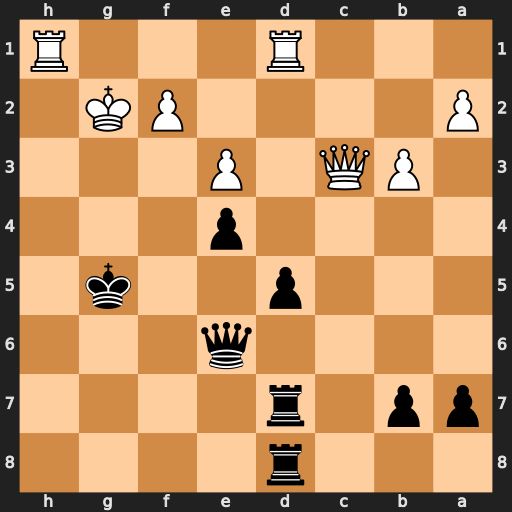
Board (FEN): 3r4/pp1r4/4q3/3p2k1/4p3/1PQ1P3/P4PK1/3R3R
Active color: b
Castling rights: -
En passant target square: -
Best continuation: Qg4+ Kf1 Qxd1+